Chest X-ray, PA view. Patient: 34 years old, sex M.
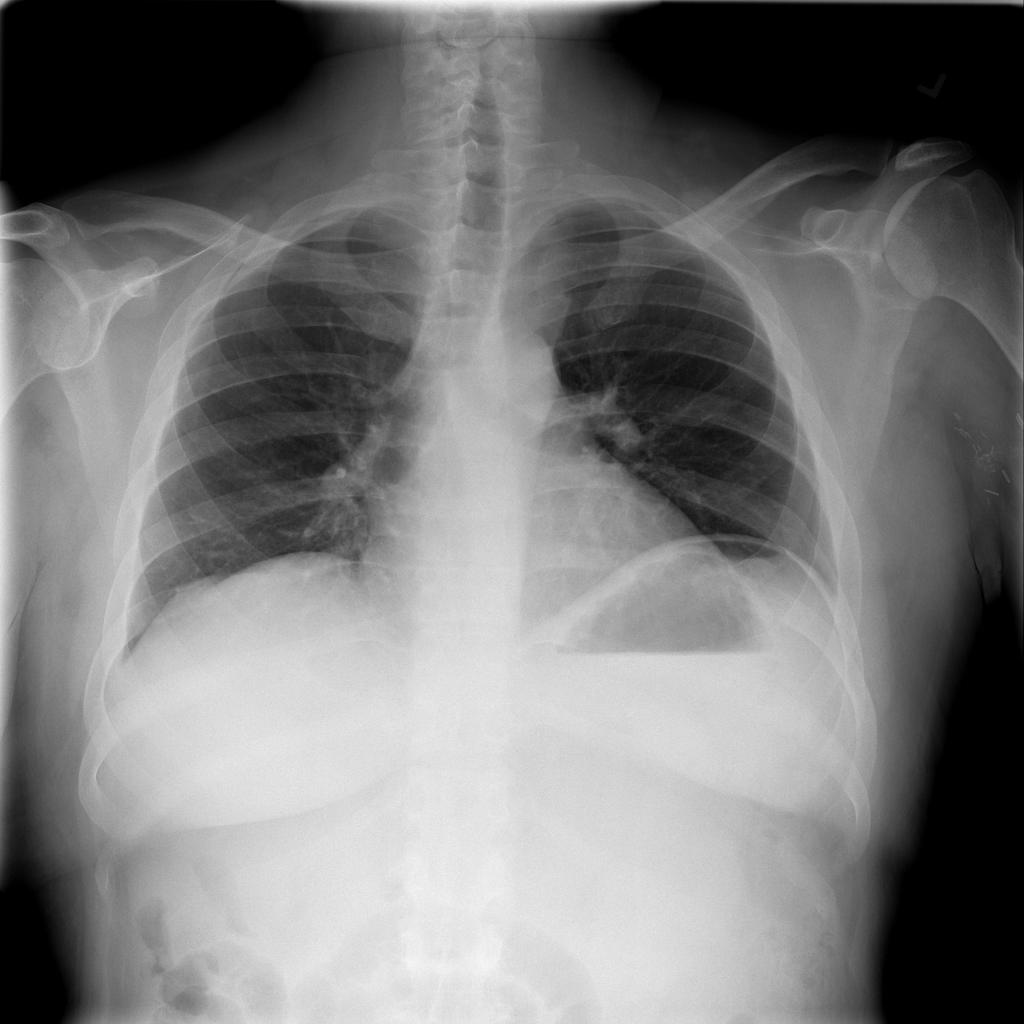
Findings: No Finding